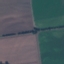
Land use / land cover: AnnualCrop